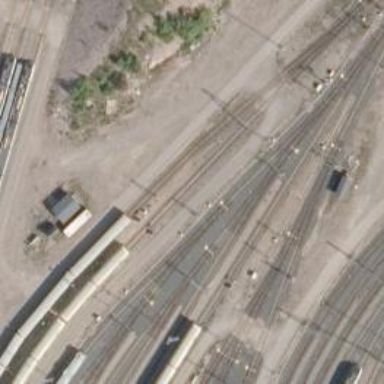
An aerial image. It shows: Railway signal.